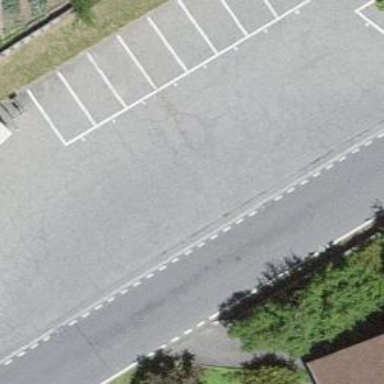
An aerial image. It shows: Parking area with surface.